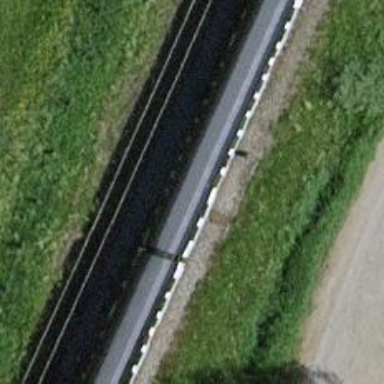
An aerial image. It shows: Railway switch.